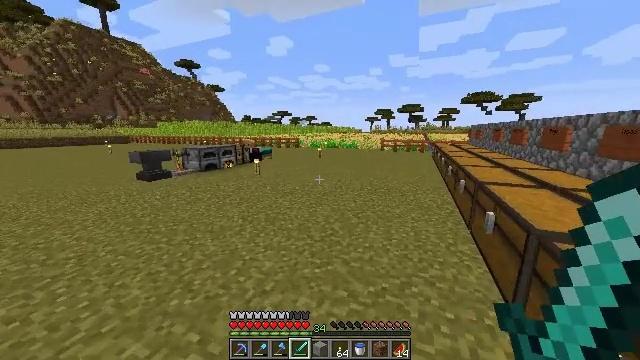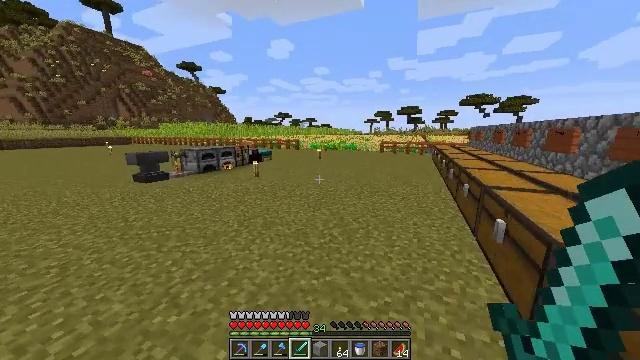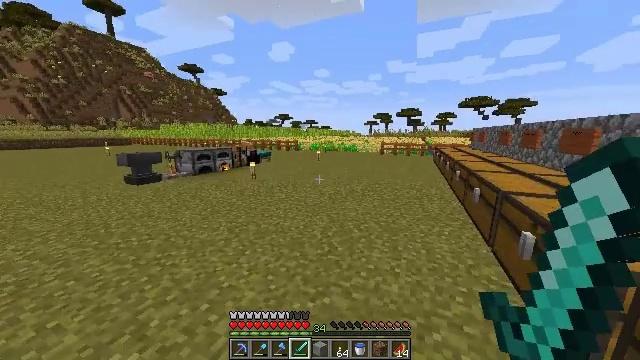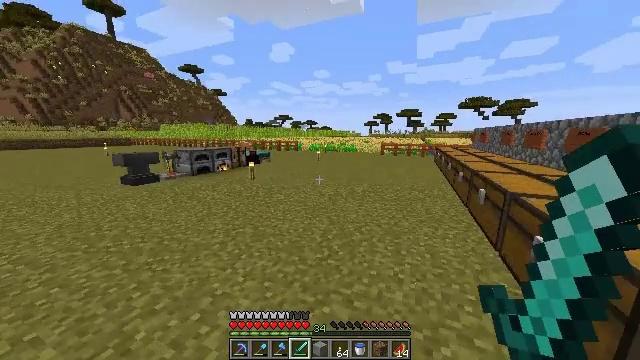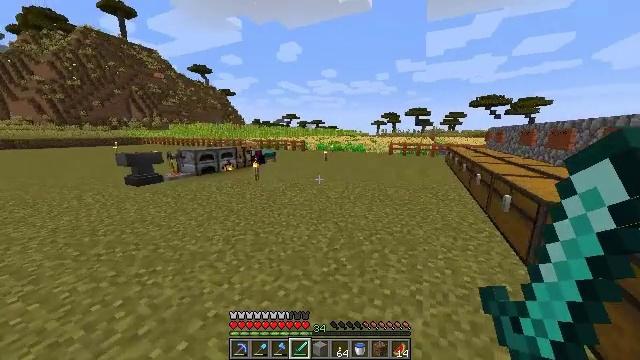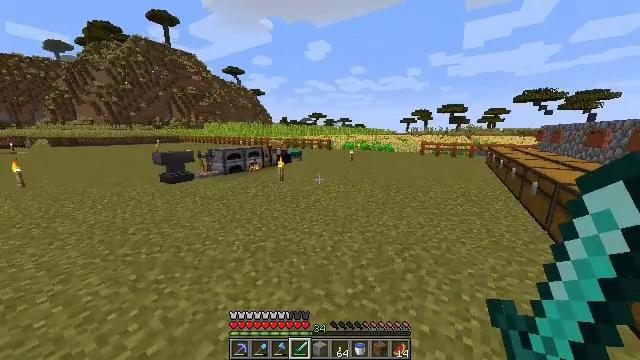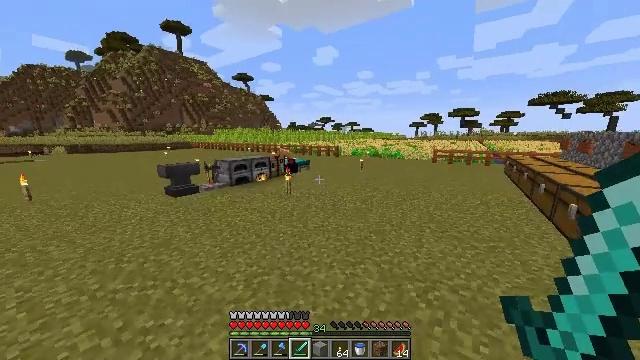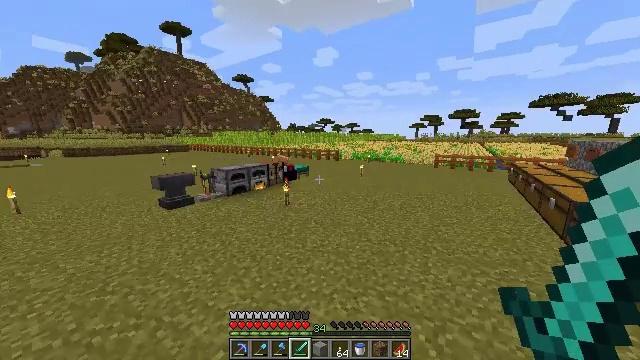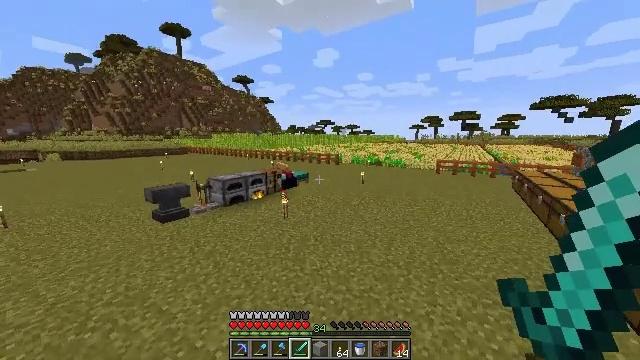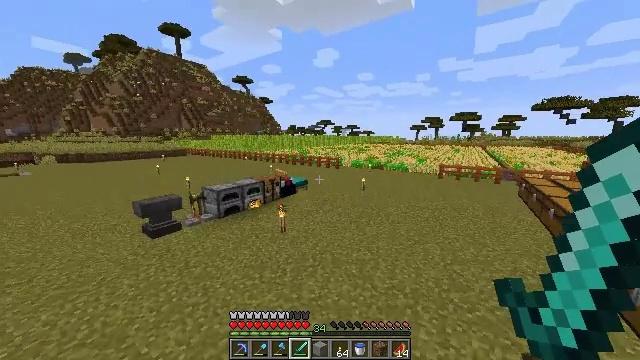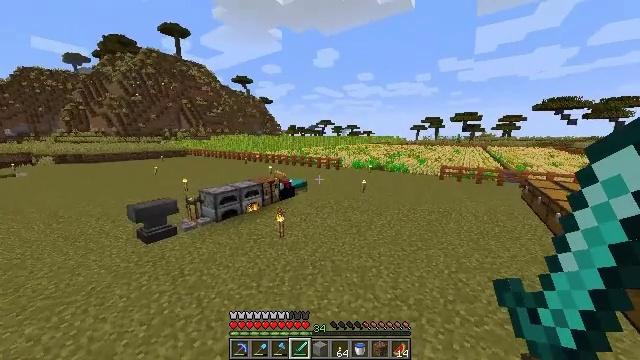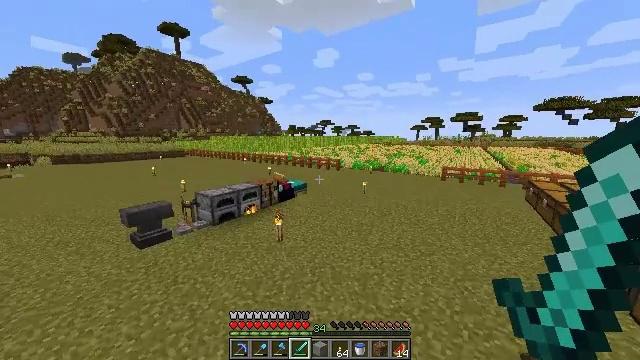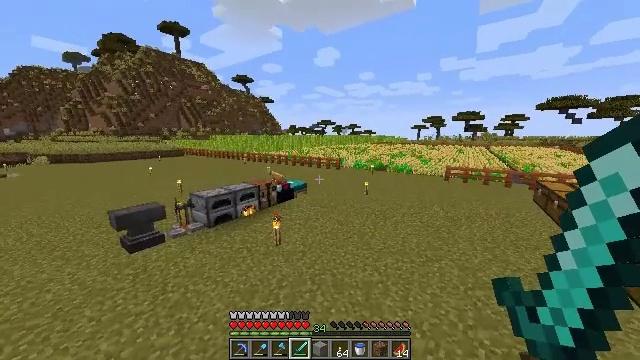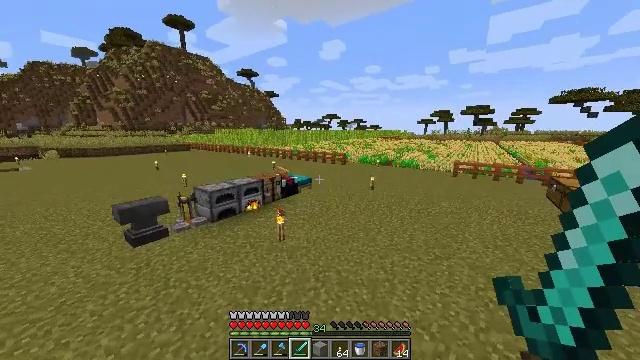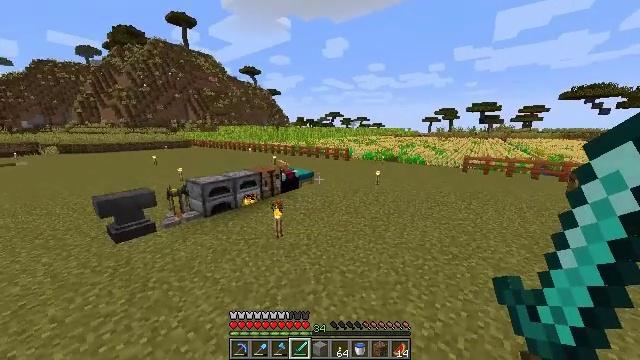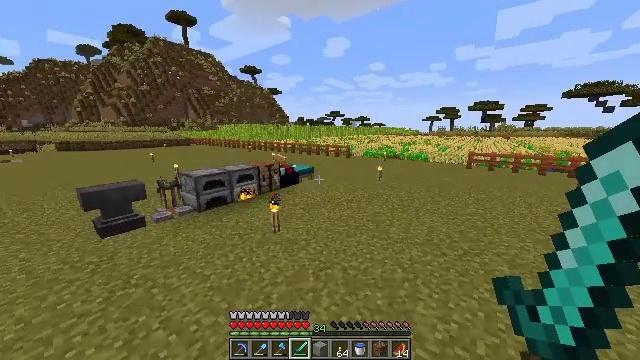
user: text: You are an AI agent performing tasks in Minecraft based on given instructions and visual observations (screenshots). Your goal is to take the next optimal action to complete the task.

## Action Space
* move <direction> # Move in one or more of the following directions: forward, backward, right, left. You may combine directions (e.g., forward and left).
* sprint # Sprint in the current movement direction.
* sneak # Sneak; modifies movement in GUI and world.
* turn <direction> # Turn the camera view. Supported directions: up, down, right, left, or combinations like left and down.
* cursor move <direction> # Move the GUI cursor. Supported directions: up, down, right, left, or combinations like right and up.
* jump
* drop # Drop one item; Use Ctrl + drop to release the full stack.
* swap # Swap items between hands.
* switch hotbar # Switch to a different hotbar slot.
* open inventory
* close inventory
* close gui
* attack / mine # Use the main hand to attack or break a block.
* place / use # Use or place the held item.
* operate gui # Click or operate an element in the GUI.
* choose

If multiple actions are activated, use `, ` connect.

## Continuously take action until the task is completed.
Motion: motion action
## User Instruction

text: Convert melon slices into melon seeds.
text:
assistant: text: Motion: move forward, sprint
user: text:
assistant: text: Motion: move forward, sprint
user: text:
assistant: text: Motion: move forward, sprint
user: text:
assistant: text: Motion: move forward, sprint, turn left
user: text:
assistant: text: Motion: move forward, sprint, turn left
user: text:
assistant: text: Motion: move forward, sprint, turn left, jump
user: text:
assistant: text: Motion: move forward, sprint, jump
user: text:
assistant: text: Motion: move forward, sprint, jump
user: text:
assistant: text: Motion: move forward, sprint, jump
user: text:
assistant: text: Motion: move forward, sprint, jump
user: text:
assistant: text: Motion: move forward, sprint, jump
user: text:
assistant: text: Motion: move forward, sprint
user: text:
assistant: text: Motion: move forward, sprint, turn left and down
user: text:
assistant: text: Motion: move forward, sprint
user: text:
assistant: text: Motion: move forward, sprint
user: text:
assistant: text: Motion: move forward, sprint, turn down
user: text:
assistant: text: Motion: move forward, sprint
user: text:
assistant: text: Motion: move forward, sprint
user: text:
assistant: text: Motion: move forward, sprint
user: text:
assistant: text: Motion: move forward, sprint, turn left
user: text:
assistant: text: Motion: move forward, sprint, turn left
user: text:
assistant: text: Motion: move forward, sprint, turn left
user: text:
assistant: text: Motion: move forward, sprint, turn left
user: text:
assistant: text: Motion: move forward, sprint, turn left
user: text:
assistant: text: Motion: move forward, turn left
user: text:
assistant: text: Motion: move forward
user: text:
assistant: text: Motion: move forward, turn left
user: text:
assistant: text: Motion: move forward
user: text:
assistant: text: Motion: move forward, turn left
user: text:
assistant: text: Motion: move forward, turn left